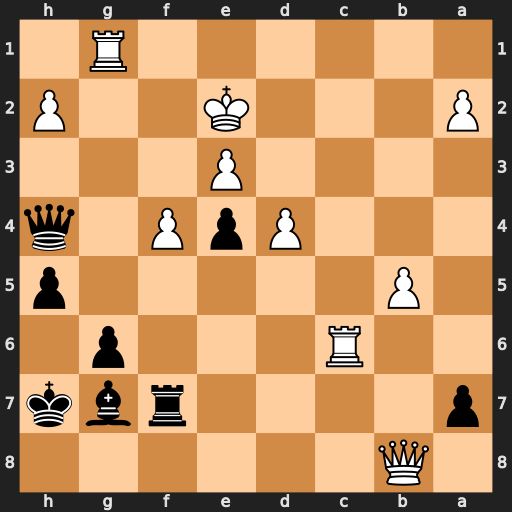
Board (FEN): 1Q6/p4rbk/2R3p1/1P5p/3PpP1q/4P3/P3K2P/6R1
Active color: b
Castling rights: -
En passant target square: -
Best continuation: Qxh2+ Kf1 Qh3+ Rg2 Qxe3